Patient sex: F
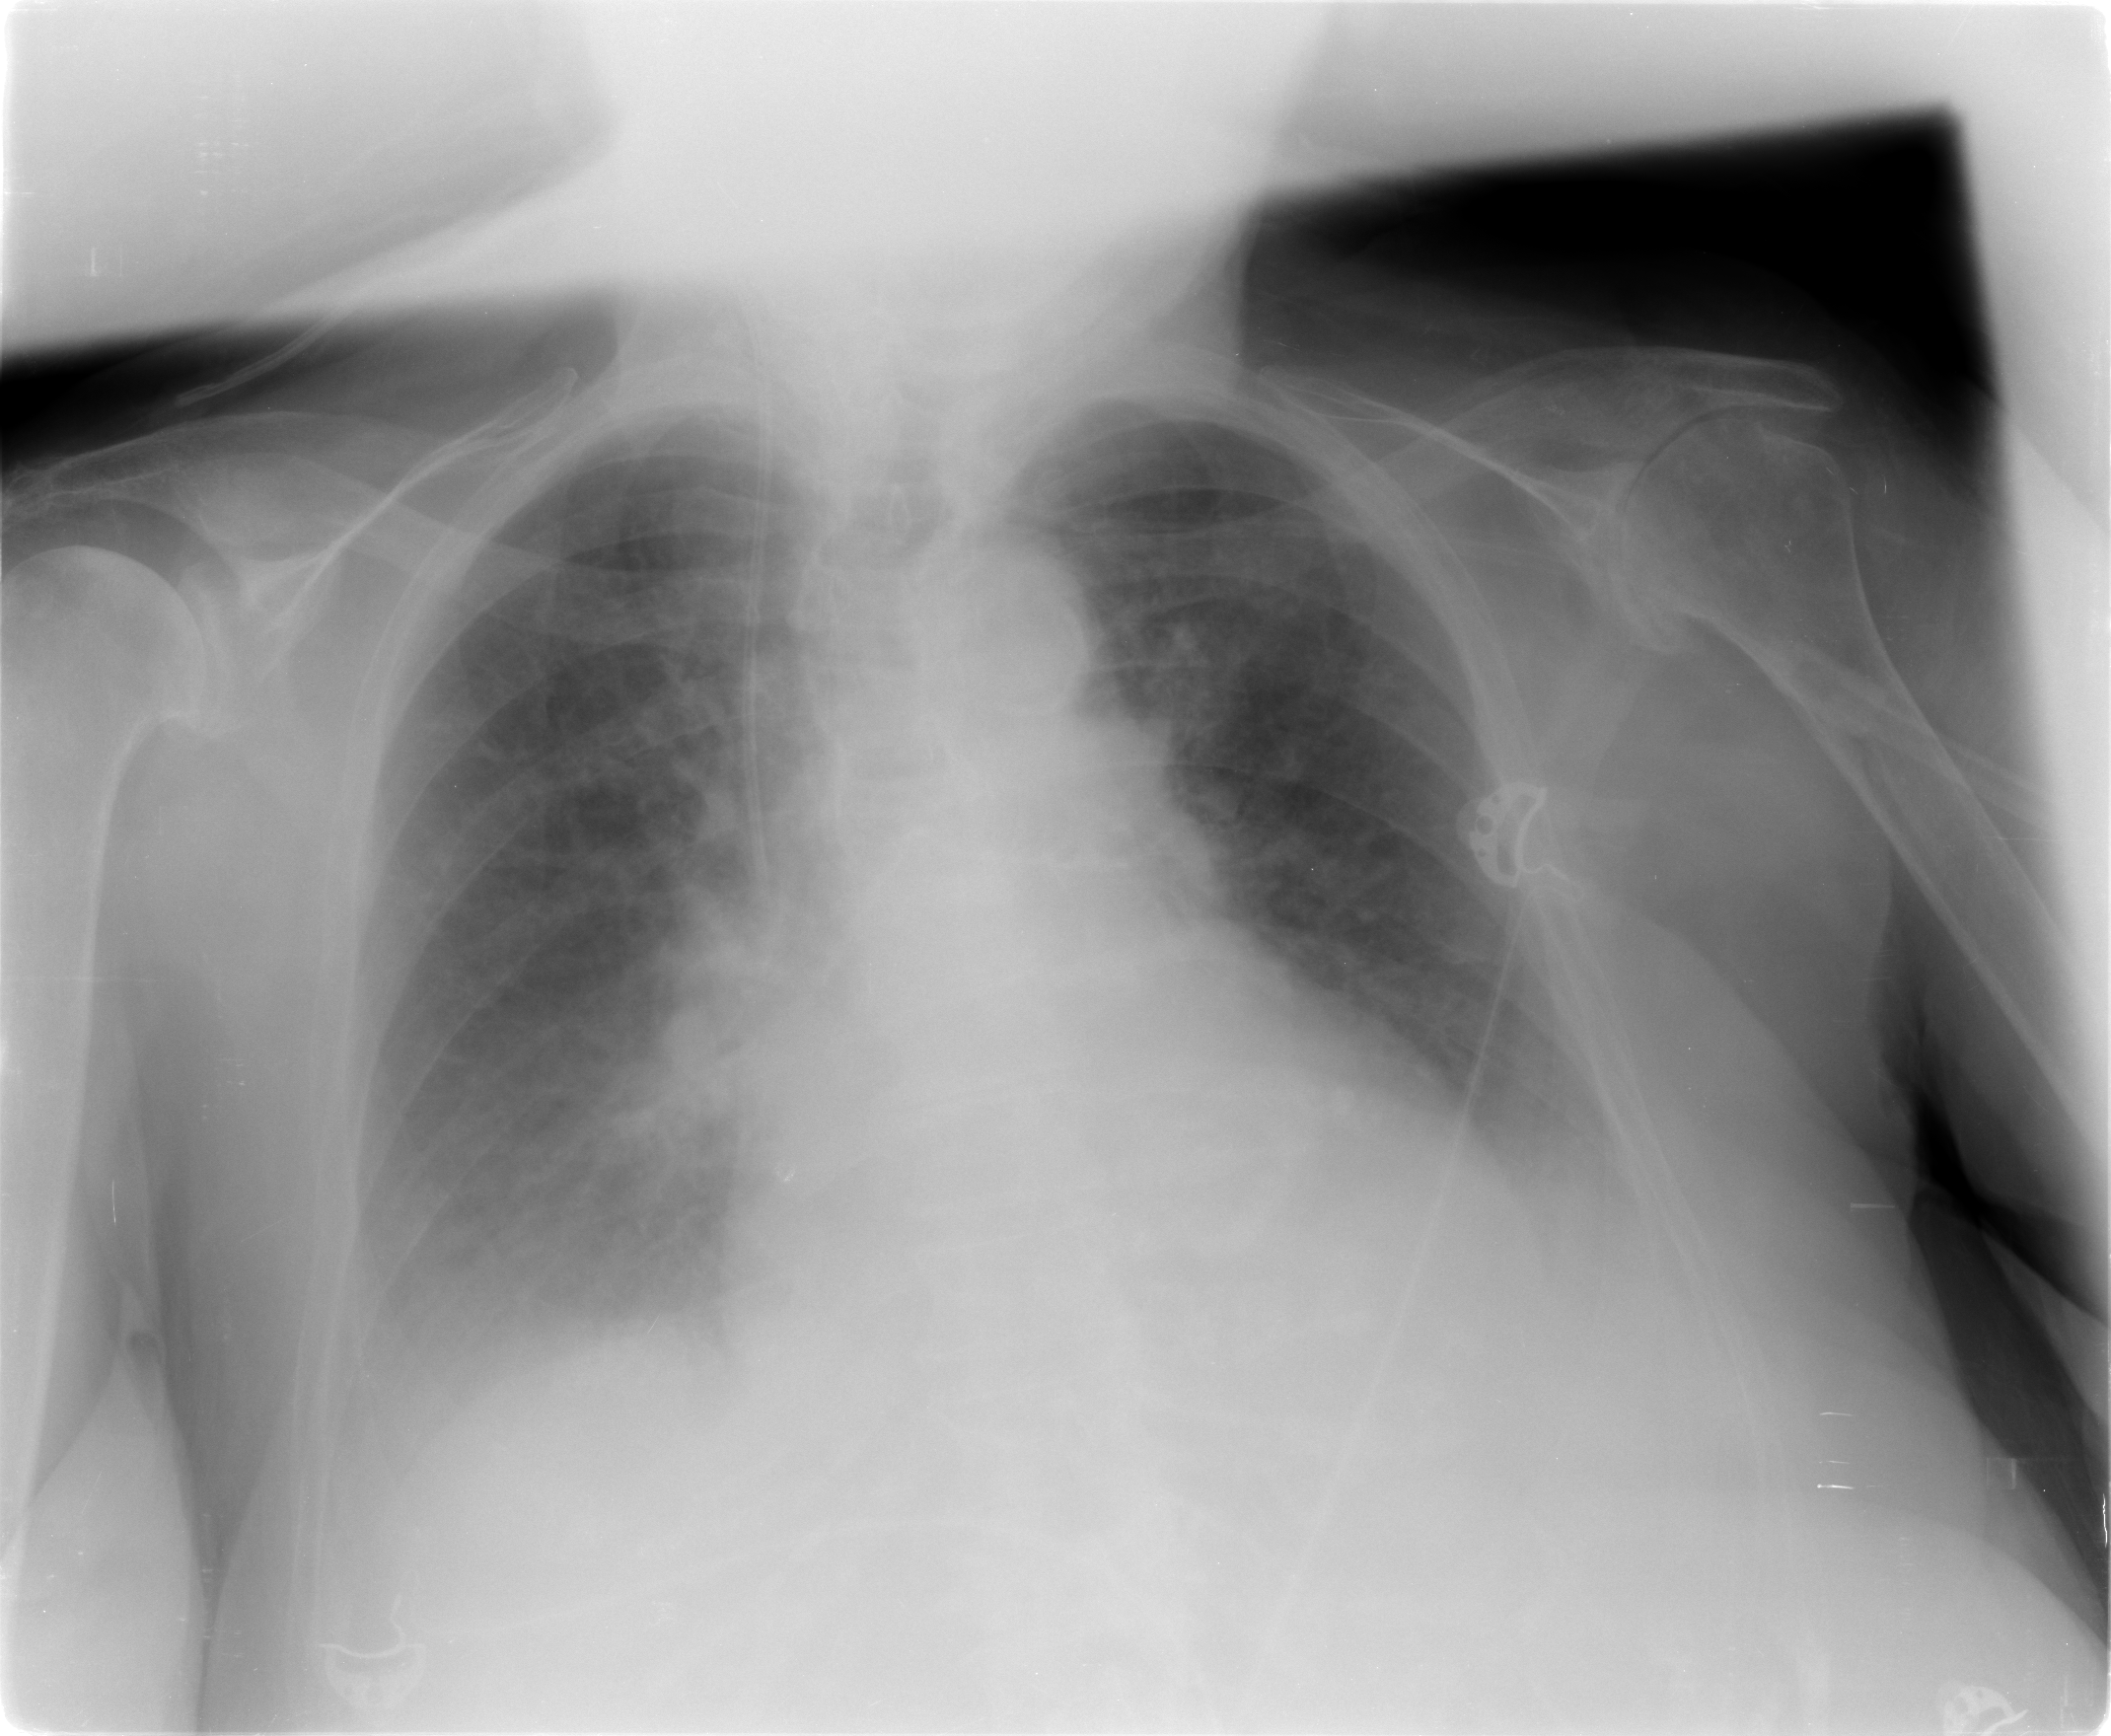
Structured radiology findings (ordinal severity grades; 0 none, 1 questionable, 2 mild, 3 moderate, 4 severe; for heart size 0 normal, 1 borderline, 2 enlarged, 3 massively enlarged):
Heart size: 0
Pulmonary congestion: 2
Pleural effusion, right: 2
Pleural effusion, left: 2
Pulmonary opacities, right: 0
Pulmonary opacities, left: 0
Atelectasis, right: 0
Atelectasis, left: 0